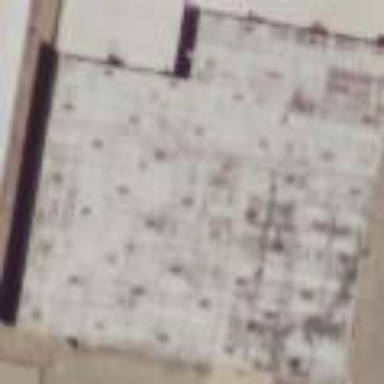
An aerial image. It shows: Warehouse building.